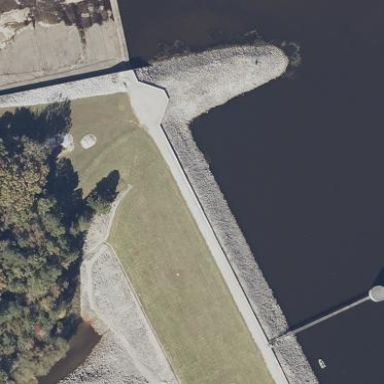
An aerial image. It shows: Dam across waterway.